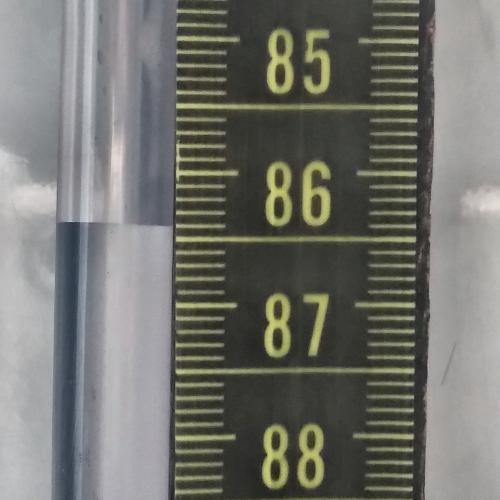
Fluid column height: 86.4 cm